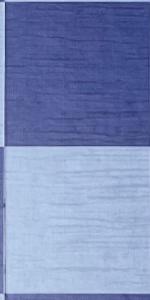
Label: Empty